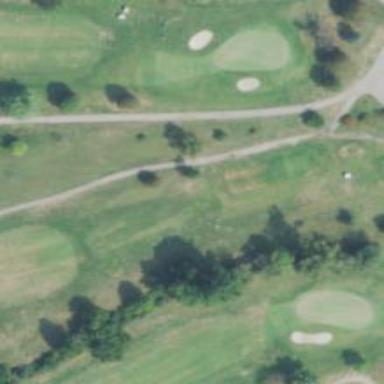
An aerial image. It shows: Pathway for golfing.